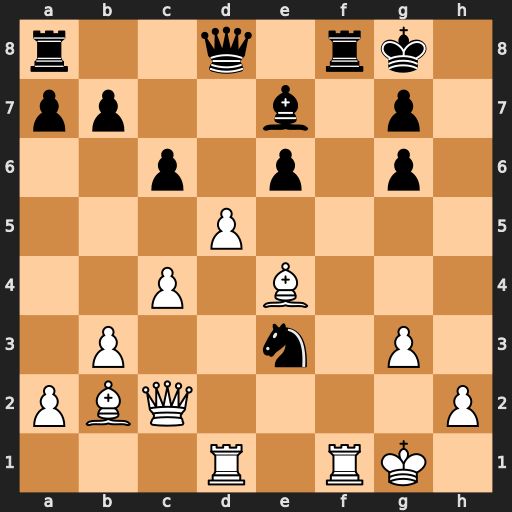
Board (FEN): r2q1rk1/pp2b1p1/2p1p1p1/3P4/2P1B3/1P2n1P1/PBQ4P/3R1RK1
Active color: w
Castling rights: -
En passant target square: -
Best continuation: Qc3 Bf6 Qxe3